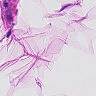
Metastatic tissue present: no